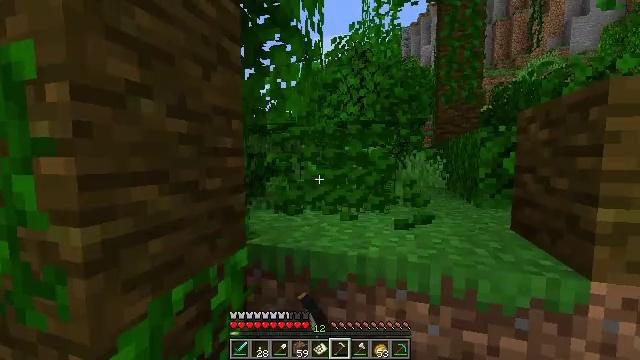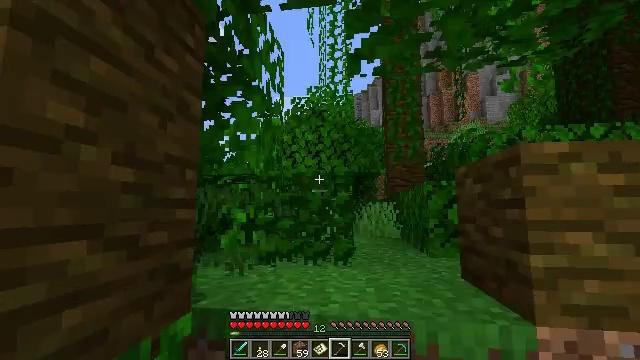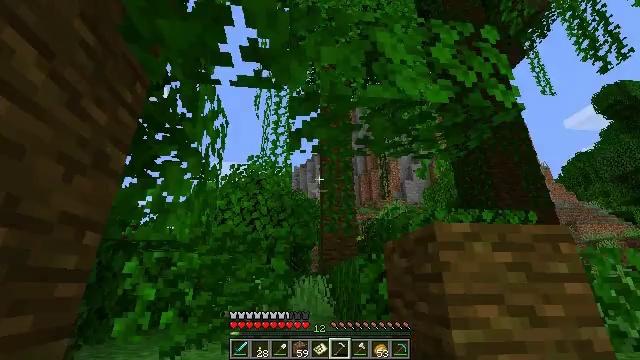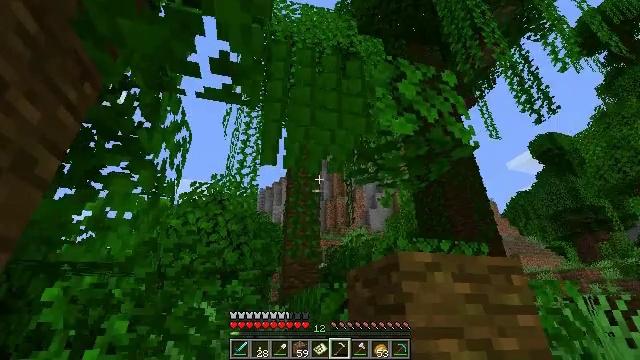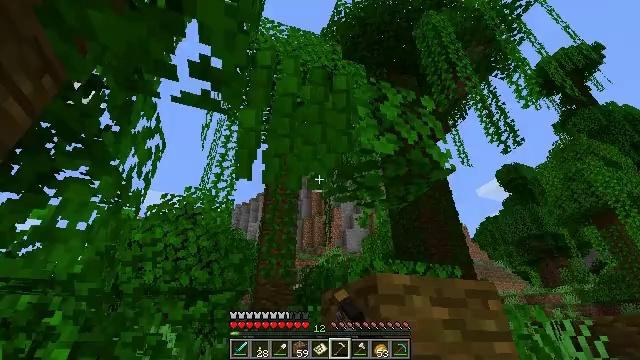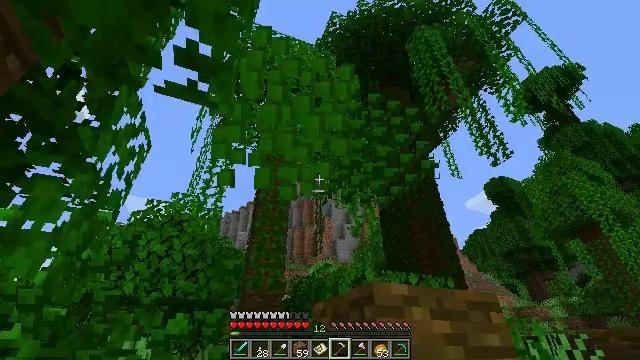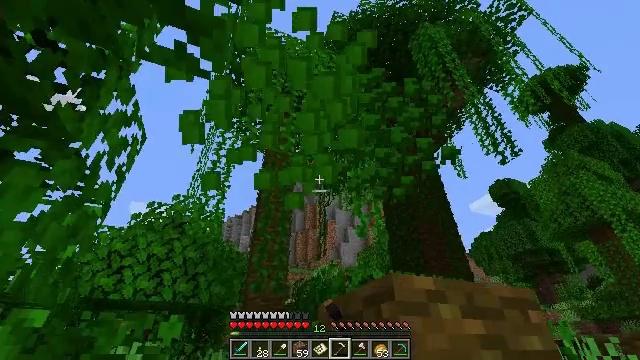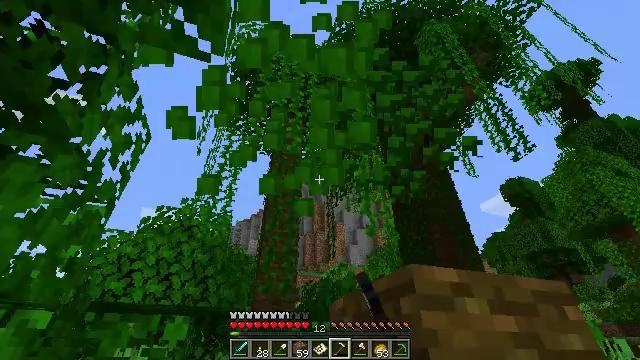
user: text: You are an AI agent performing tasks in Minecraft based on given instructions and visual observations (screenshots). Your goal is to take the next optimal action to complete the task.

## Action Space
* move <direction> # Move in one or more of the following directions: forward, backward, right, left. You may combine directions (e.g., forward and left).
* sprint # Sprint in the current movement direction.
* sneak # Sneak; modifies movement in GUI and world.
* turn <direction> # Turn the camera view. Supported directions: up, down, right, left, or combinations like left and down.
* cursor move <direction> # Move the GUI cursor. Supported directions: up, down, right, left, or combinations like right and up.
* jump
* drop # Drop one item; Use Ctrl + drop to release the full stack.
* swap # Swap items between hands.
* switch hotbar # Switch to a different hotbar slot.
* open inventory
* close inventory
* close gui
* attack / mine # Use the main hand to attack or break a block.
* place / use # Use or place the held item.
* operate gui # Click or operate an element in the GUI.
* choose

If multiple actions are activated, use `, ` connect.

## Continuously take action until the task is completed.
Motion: motion action
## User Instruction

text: Attack the jungle leaves to remove it.
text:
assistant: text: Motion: turn right and up, attack / mine
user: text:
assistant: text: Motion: turn right and up, attack / mine
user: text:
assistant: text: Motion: move forward, turn right and up, attack / mine
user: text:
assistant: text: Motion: move forward, turn right and up, attack / mine
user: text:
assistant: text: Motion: move forward, turn right and up, attack / mine
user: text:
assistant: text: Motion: move forward, attack / mine
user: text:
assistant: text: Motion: move forward, turn left, attack / mine
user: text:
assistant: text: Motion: attack / mine